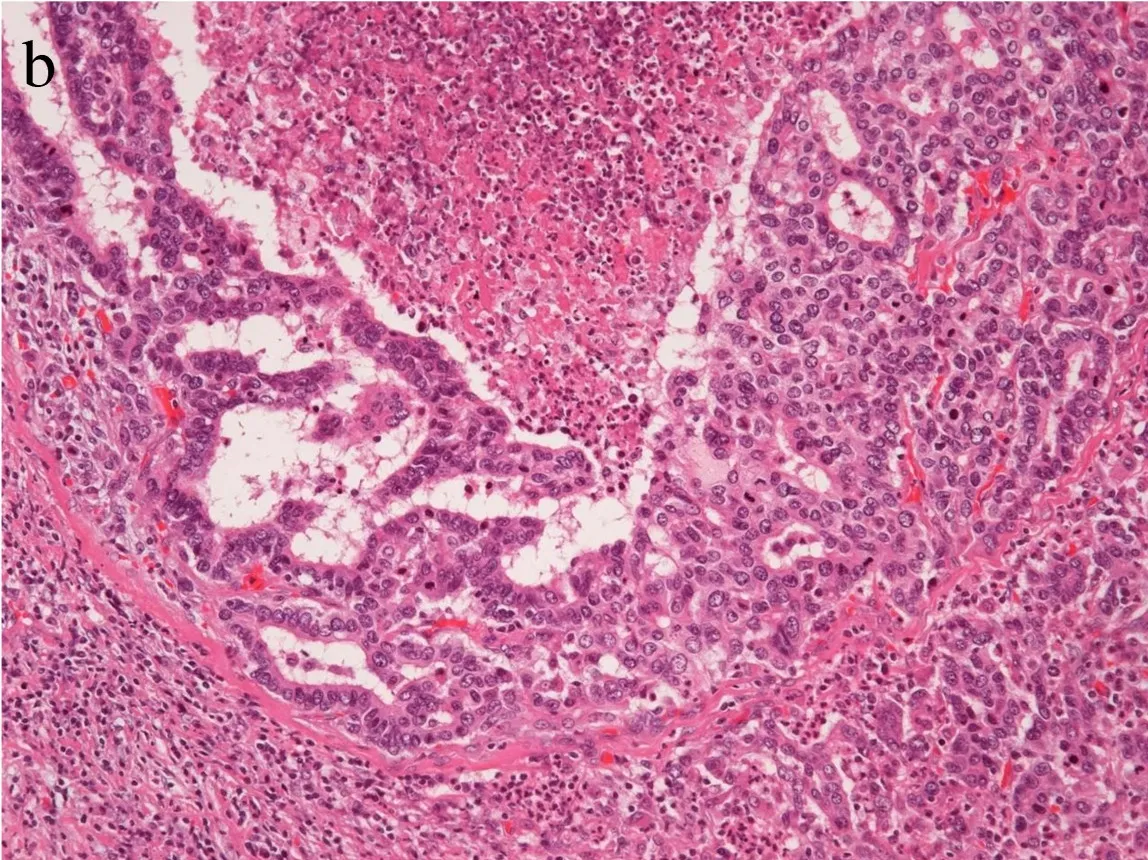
Microscopically, the tumor was combined hepatocellular carcinoma and cholangiocarcinoma (Hematoxylin and eosin staining; magnification x10) (b).
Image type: pathology (h&e)